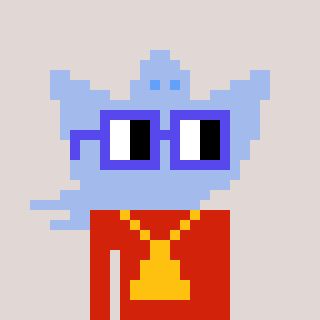
a pixel art character with square blue glasses, a ghost-B-shaped head and a red-colored body on a warm background